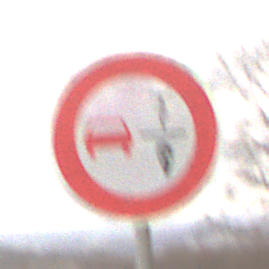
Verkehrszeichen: VerbotUeberholenEinspurigeFahrzeuge
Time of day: Midday
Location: Outdoor (Nature)
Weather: Overcast
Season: NotSpecified
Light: Natural